Question: I learned the hard way that i shouldn't store serialized data in a table when i need to make it searchable .
So i made 3 tables the base & two 1-n relation tables .

So here is the query i get if i want to select a specific activity .
'''
SELECT
jdc_organizations_activities.id
FROM
jdc_activity_sector ,
jdc_activity_type
INNER JOIN jdc_organizations_activities ON jdc_activity_type.activityId = jdc_organizations_activities.id
AND
jdc_activity_sector.activityId = jdc_organizations_activities.id
WHERE
jdc_activity_sector.activitySector = 5 AND
jdc_activity_type.activityType = 3
'''
Questions :
1- What kind of indexes can i add on a 1-n relation table , i already have a unique combination of (activityId - activitySector) & (activityId - activityType)
2- Is there a better way to write the query to have a better performance ?
Thank you !
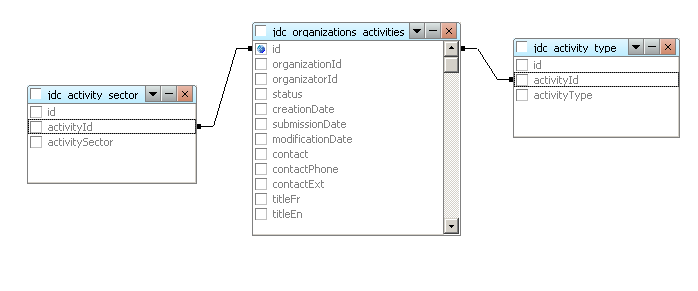
Answer: I would re-organise the query to avoid the cross product caused by using ',' notation.
Also, you are effectively only using the 'sector' and 'type' tables as filters. So put 'activity' table first, and then join on your other tables.
Some may suggest that; the first join should ideally be the join which is most likely to restrict your results the most, leaving the minimal amount of work to do in the second join. In reality, the sql engine can actually re-arrange your query when generateing a plan, but it does help to think this way to help you think about the efforts the sql engine are having to go to.
Finally, there are the indexes on each table. I would actually suggest reversing the Indexes...
- ActivitySector THEN ActivityId
- ActivityType THEN ActivityId
This is specifically because the sql engine is manipulating your query. It can take the WHERE clause and say "only include records from the Sector table where ActivitySector = 5", and similarly for the Type table. By having the Sector and Type identifies FIRST in the index, this filtering of the tables can be done much faster, and then the joins will have much less work to do.
'''
SELECT
[activity].id
FROM
jdc_organizations_activities AS [activity]
INNER JOIN
jdc_activity_sector AS [sector]
ON [activity].id = [sector].activityId
INNER JOIN
jdc_activity_type AS [type]
ON [activity].id = [type].activityId
WHERE
[sector].activitySector = 5
AND [type].activityType = 3
'''
Or, because you don't actually use the content of the Activity table...
'''
SELECT
[sector].activityId
FROM
jdc_activity_sector AS [sector]
INNER JOIN
jdc_activity_type AS [type]
ON [sector].activityId = [type].activityId
WHERE
[sector].activitySector = 5
AND [type].activityType = 3
'''
Or...
'''
SELECT
[activity].id
FROM
jdc_organizations_activities AS [activity]
WHERE
EXISTS (SELECT * FROM jdc_activity_sector WHERE activityId = [activity].id AND activitySector = 5)
AND EXISTS (SELECT * FROM jdc_activity_type WHERE activityId = [activity].id AND activityType = 3)
'''